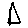
Label: triangle